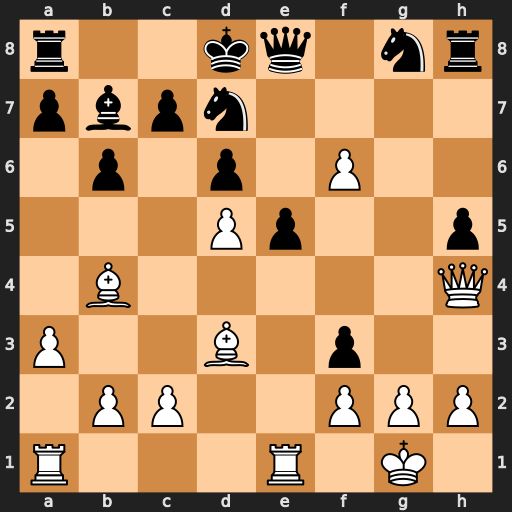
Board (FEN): r2kq1nr/pbpn4/1p1p1P2/3Pp2p/1B5Q/P2B1p2/1PP2PPP/R3R1K1
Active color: w
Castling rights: -
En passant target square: -
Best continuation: f7+ Qe7 Rxe5 Ngf6 Rxe7